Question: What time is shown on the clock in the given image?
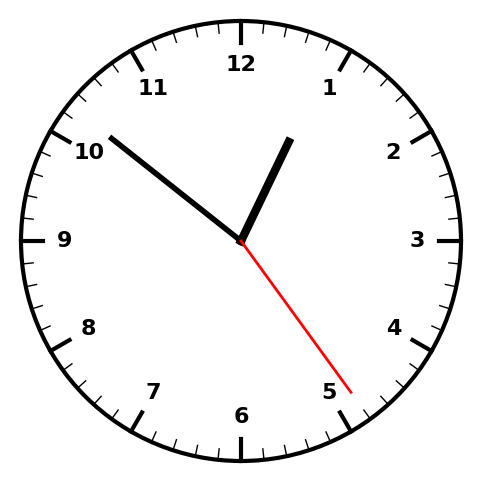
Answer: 12:51:24